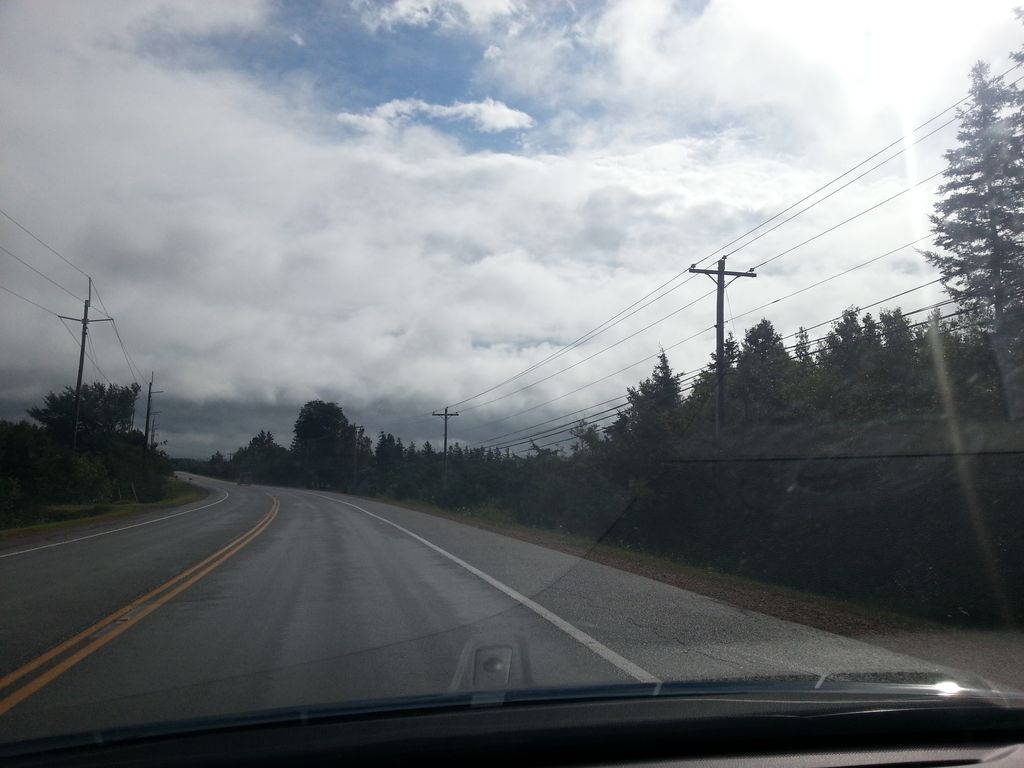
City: charlottetown